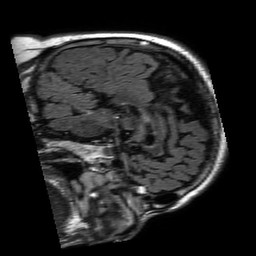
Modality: FLAIR
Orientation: sagittal
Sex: male
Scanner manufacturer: philips
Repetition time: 11 s
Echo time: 0.125 s